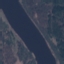
Label: River